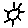
Label: sun